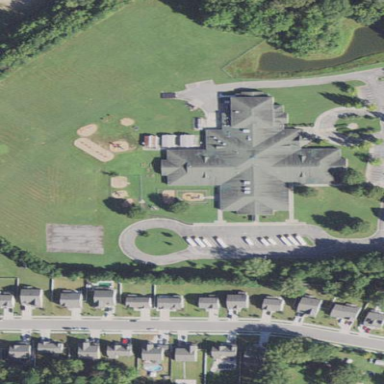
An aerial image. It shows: School.